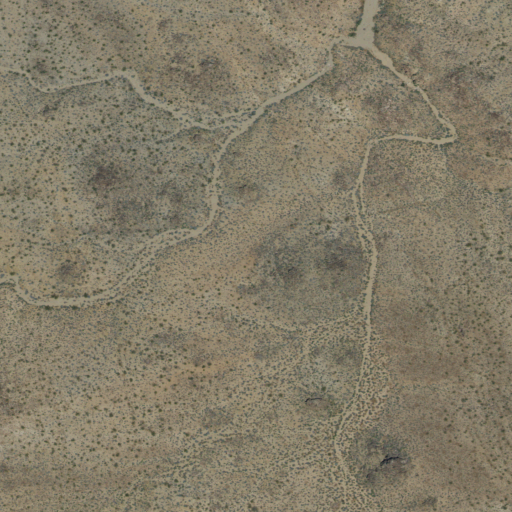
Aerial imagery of mountains in California named Rodman Mountains containing only shrub